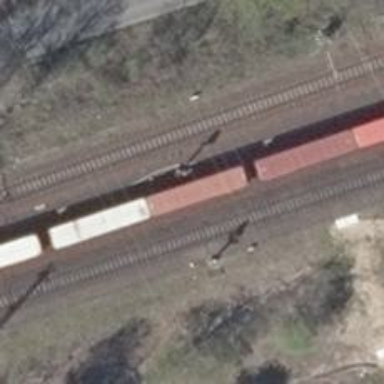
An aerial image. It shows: Railway track with contact lines for electrification.